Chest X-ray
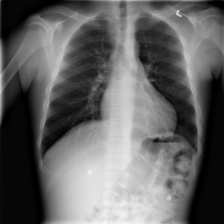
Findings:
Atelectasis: negative
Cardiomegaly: negative
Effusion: negative
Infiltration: negative
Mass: negative
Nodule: negative
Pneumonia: negative
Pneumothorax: negative
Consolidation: negative
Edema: negative
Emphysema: negative
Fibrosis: negative
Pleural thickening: negative
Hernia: negative